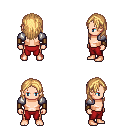
a pixel art fantasy rpg character, male body template, human, light skin, steel arm armor, red pants, light blonde long hairstyle, leather bracers, four views (front, back, left, right), 2x2 character sprite sheet, small pixel art, hard edges, no anti-aliasing